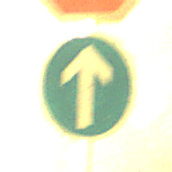
Verkehrszeichen: VorgeschriebeneFahrtrichtungGeradeaus
Zusatzzeichen oben: Stop
Umgebung: Outdoor, Nature
Tageszeit: SunriseSunset
Wetter: PartlyCloudy
Licht: Natural
Jahreszeit: NotSpecified
Kontrast: HighContrast